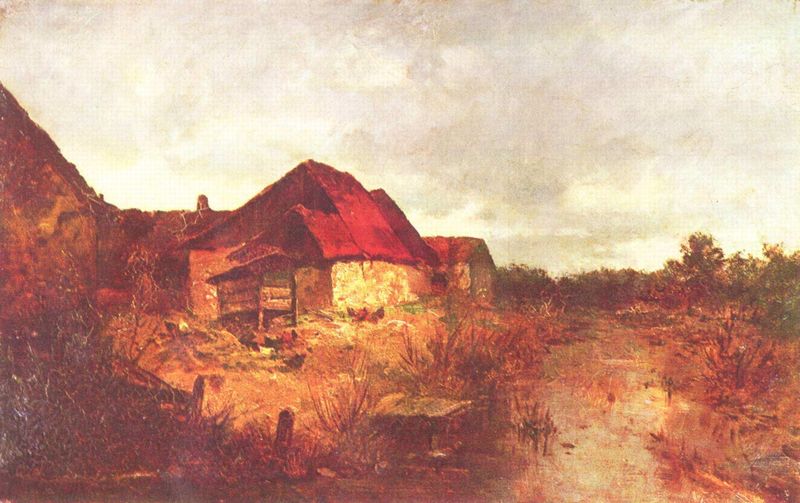
Titel: Gehöft
Künstler: Jules Dupré
Standort: Budapest
Institution: Szépmüvészeti Múzeum
Schlagwörter: baum, berg, blau, feuer, gemälde, himmel, wasser, weiß, wolken, aquarell, bäume, fluss, gelb, grün, landschaft, ocker, teich, ufer, abend, braun, grau, holz, licht, schwarz, strasse, stroh, dach, gebäude, gras, haus, rot, weg, wiese, wolke, zaun, beige, malerei, wand, architektur, arm, stein, öl, bach, feld, gräser, häuser, hügel, morgen, natur, pfähle, schilf, strauch, busch, büsche, gebüsch, gewässer, hütte, kanal, pfad, sonne, sträucher, land, realismus, pflanze, pflanzen, bauern, bewölkt, feldweg, warm, berge, düne, farben, hang, dorf, dächer, ziegel, hecke, bauernhof, herbst, hof, stille, ölgemälde, steg, trümmer, graun, steppe, bauer, ruine, reetdach, scheune, strohdach, draußen, wolkig, sumpf, kasten, karte, landschaftsbild, landhaus, moor, tümpel, lanschaft, bauernhaus, stall, wildnis, barbizon, gestrüpp, pflöcke, verfallen, verschlag, hühner, misthaufen, reet, einsiedler, büsch, farm, hühnerstall, bqrbizon, bäume7, fsteg, i, wolkeni